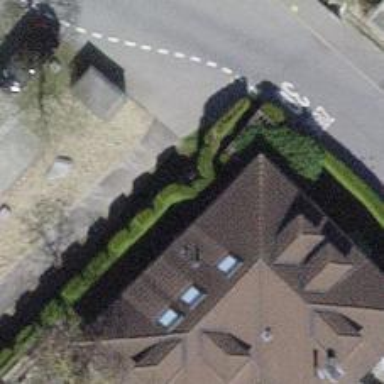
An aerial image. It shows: Hedge acting as barrier.